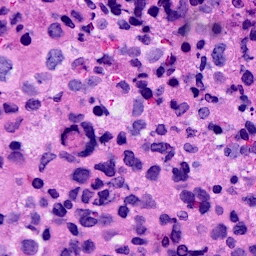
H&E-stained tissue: Breast